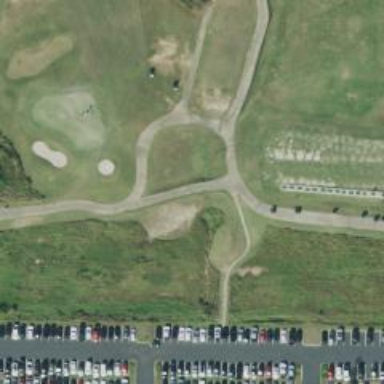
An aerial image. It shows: Path for both roads and golfers.